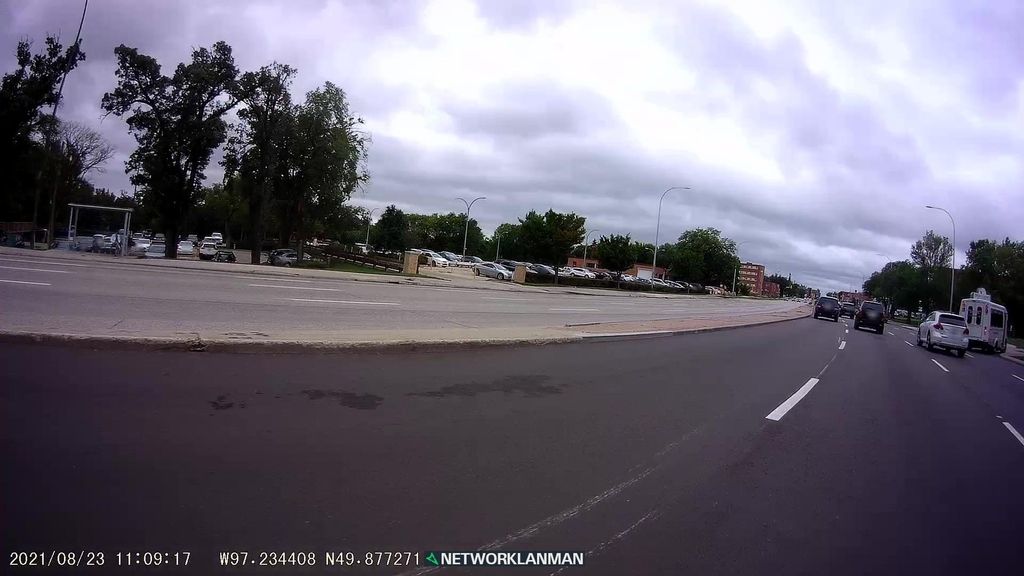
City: winnipeg